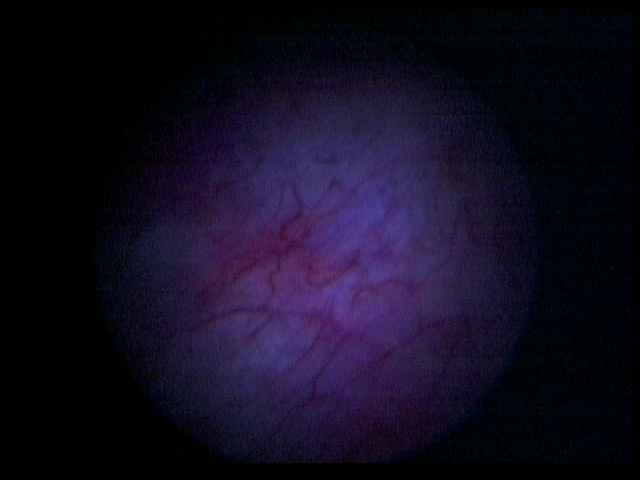
Modality: BLC
Class: Non-malignant
Subclass: BenignNOS
Lesion: L2
Morphology: Non-papillary
Bladder cancer association: No